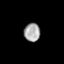
Tissue: prostate
Cell type: T cells
Senescence score: 0.2437
Nuclear area (px): 291
Mean DAPI intensity: 164.608